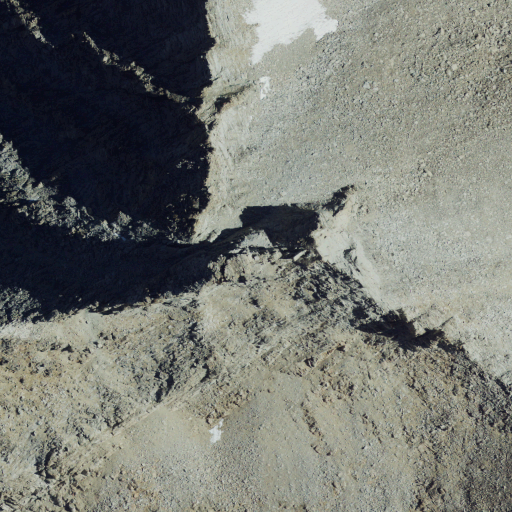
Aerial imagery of ridge(s) in California named Kern Ridge containing barren land, shrub, and snow